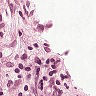
Metastatic tissue present: yes